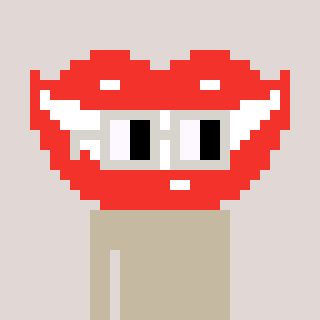
a pixel art character with square light gray glasses, a smile-shaped head and a cold-colored body on a warm background